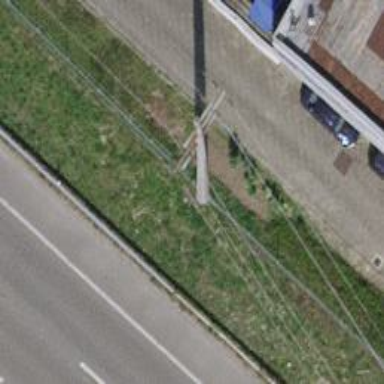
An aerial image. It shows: Power line in the image.